Question: I am new to c and I'm trying to assign values to a struct using strcpy(I've tried to use assignment using lvalue method and that throws an error). I try to run the program and nothing happens. Where is the error in my code?
I'm using codeblocks to run the program.
'''
#include <stdio.h>
#include <stdlib.h>
int main(){
struct student{
char name[25];
int age;
};
struct student s1;
strcpy(s1.name, "Sammy");
strcpy(s1.age, "18");
printf("%s, %d", s1.name, s1.age);
}
'''

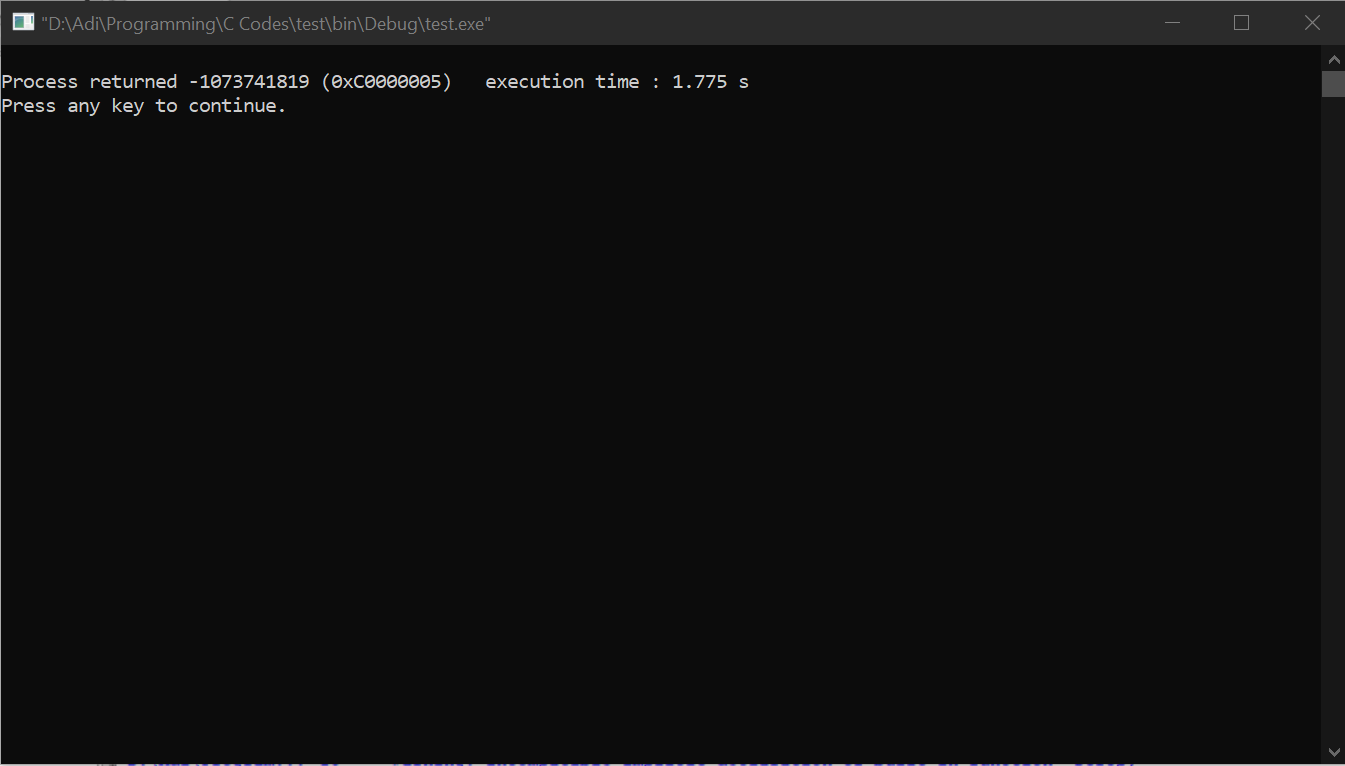
Answer: The first thing to do is to read the warnings from your compiler as they contain valuable information about problems with your code. Compiling the original code with gcc and clang gives these warnings:
clang:
> so5.c:12:12: warning: incompatible integer to pointer conversion passing 'int' to parameter of type 'char *' [-Wint-conversion]
gcc:
> so5.c:12:12: warning: passing argument 1 of 'strcpy' makes pointer from integer without a cast [-Wint-conversion]
strcpy(s1.age, "18");
So the offending line is:
'''
strcpy(s1.age, "18");
'''
is first treating the uninitiated s1.age as pointer and tries to copy the string into this unknown location. This will very likely result in a segmenation fault.
You could of course make a pointer of this and fill its memory contents with the '"18"'
'''
strcpy(&s1.age, "18");
'''
But wait this results in a print like:
> Sammy, 14385
Because the string is encoded in ascii, three bytes '0x31,0x38,0'
When written into the location of the 'int age' field as '0x003831' or in decimal '14385'. This is however pure luck that the reaming byte(s) was randomly initiated to 0.
The correct way to assign age a value is with an assignment:
'''
s1.age = 18;
'''